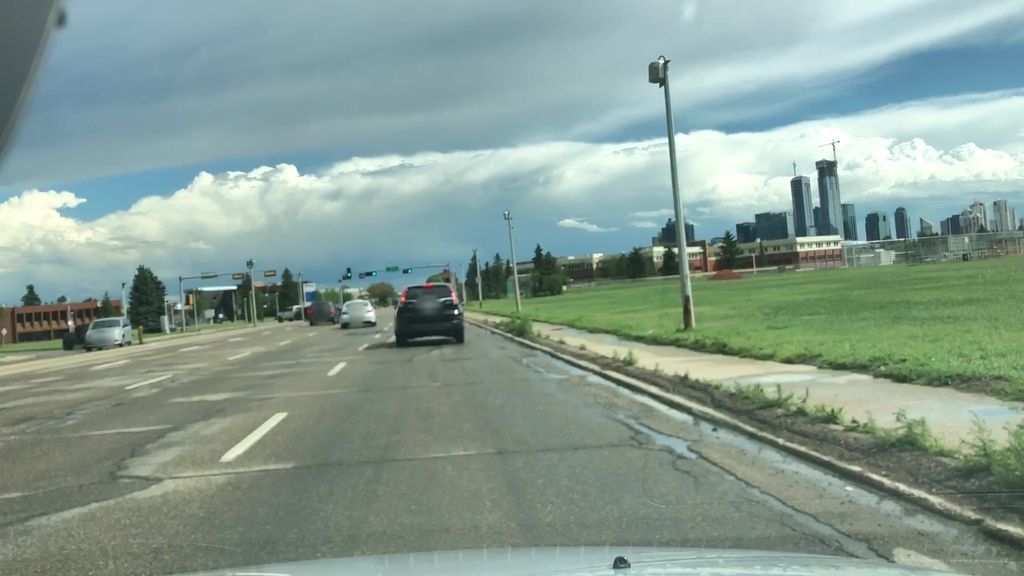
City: edmonton